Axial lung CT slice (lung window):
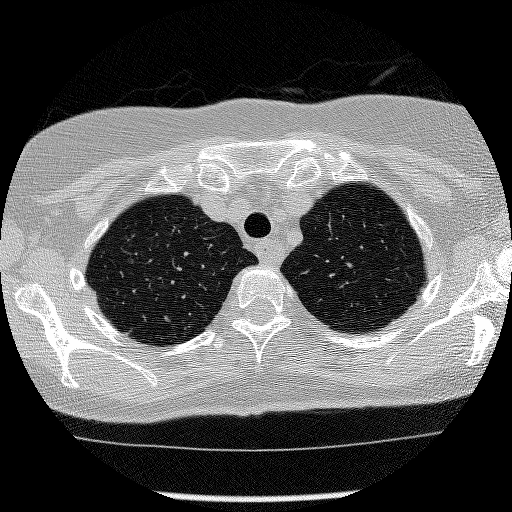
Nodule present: no